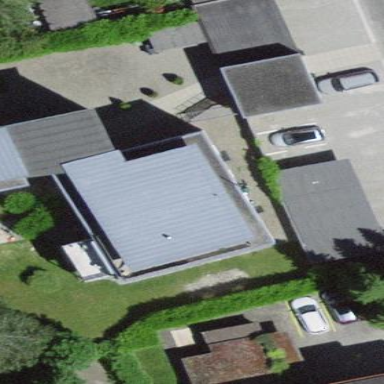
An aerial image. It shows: View of roof of building.